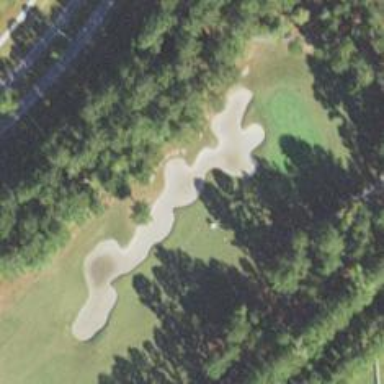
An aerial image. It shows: Golf hole.